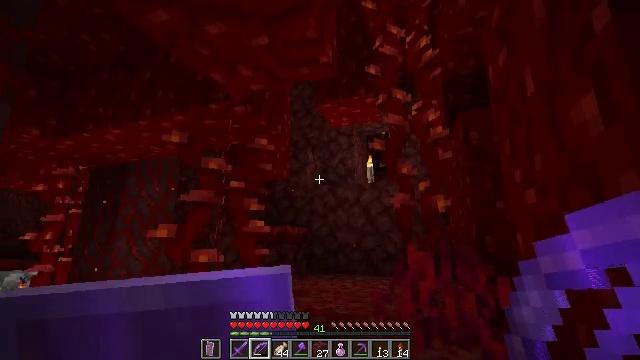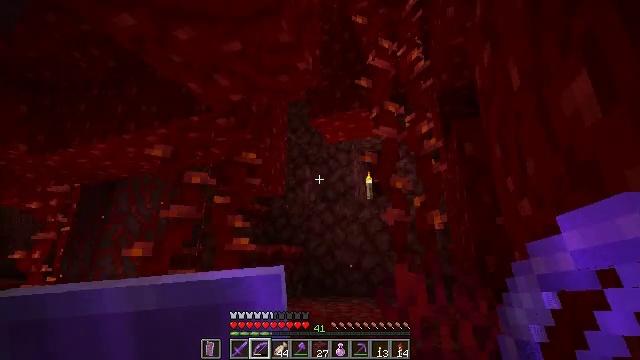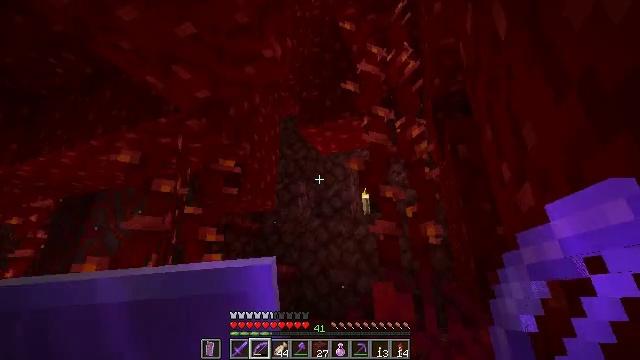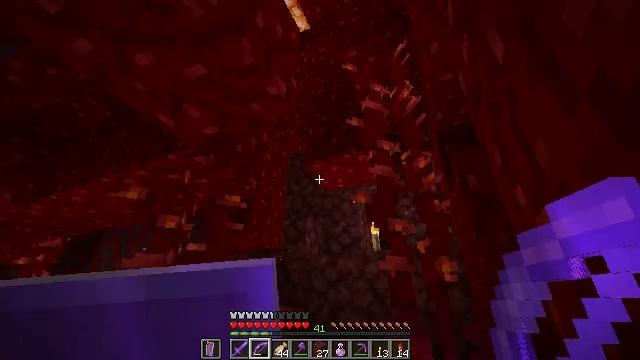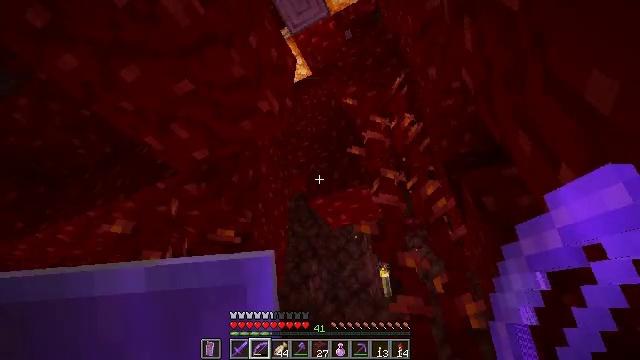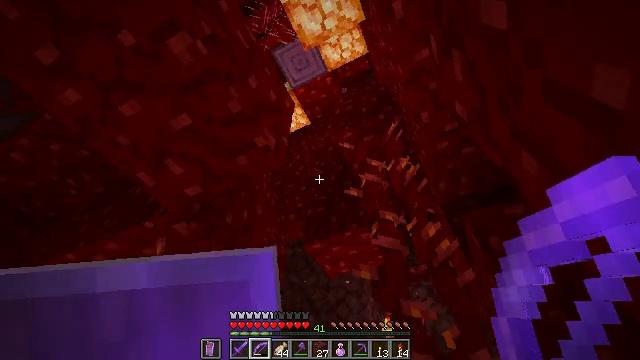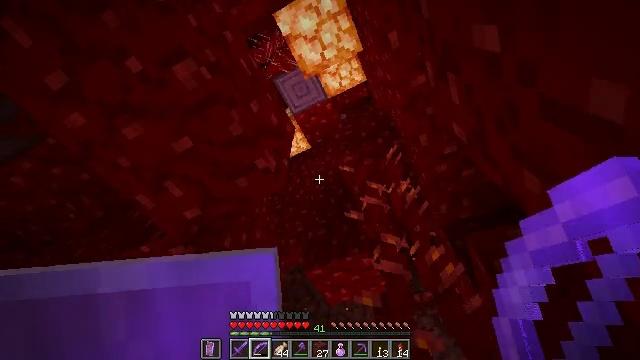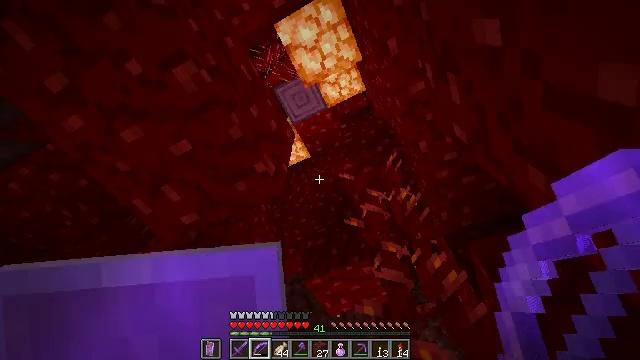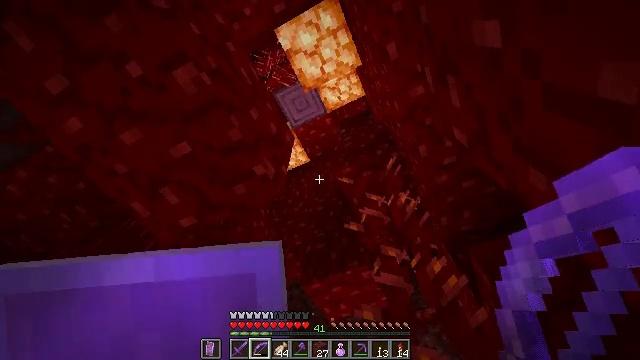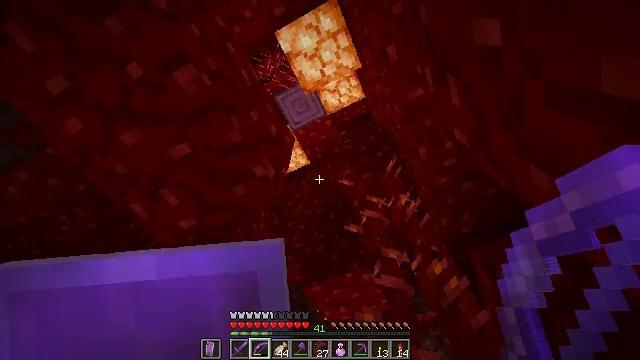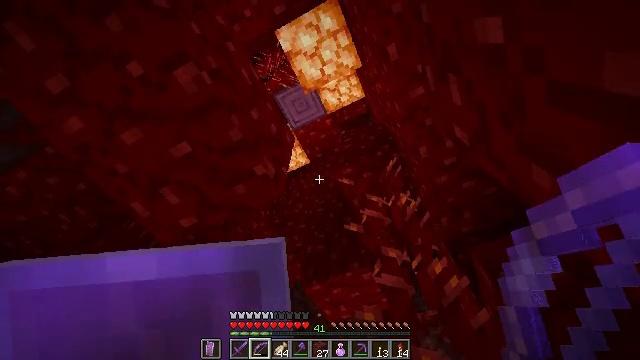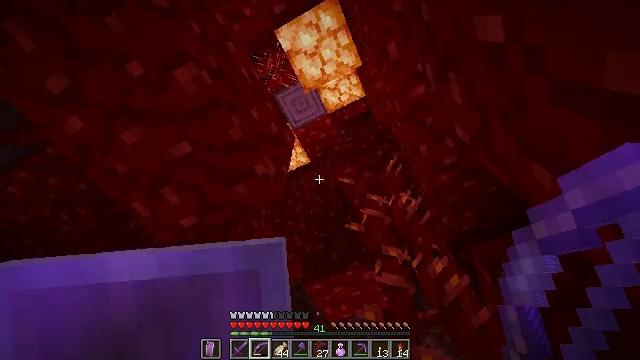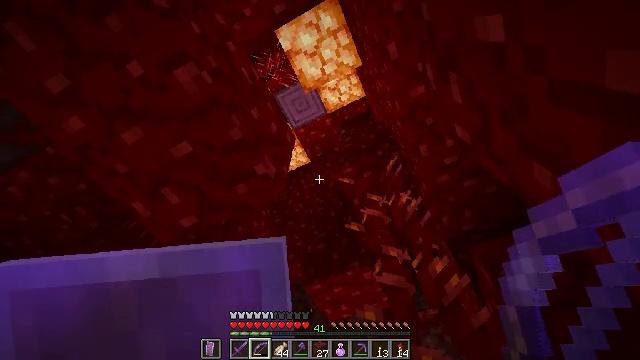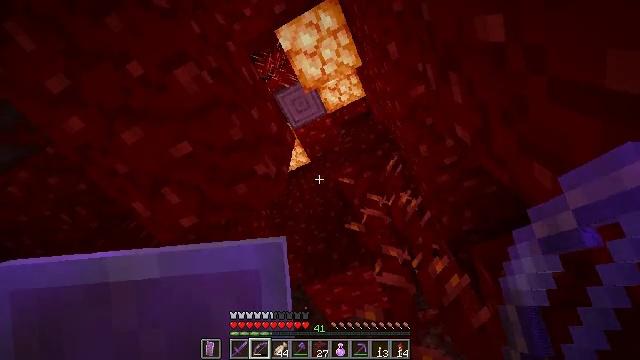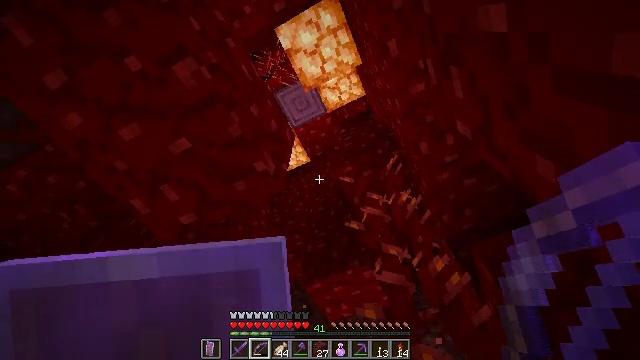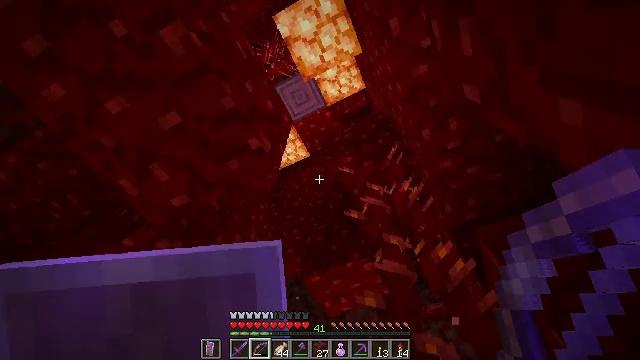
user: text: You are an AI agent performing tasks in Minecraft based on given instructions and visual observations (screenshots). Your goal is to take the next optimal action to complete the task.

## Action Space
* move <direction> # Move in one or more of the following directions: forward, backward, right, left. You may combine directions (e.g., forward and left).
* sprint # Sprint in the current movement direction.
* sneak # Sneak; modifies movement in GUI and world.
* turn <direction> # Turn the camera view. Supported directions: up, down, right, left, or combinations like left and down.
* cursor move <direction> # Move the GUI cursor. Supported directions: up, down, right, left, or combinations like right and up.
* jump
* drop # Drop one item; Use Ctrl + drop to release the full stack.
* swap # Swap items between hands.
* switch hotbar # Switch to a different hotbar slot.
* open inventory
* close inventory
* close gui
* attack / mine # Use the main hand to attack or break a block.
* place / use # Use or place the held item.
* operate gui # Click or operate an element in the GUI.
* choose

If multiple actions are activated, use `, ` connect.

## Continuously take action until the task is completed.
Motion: motion action
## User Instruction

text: Break the crimson stem to collect it.
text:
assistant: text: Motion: move forward and move right, turn left and up
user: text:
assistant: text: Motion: move forward, turn up
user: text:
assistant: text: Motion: move forward, turn left and up
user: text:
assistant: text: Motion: turn left and up
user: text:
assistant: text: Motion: turn up
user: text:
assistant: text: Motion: turn up
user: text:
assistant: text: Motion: turn up
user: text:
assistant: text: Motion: turn up
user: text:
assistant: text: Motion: no_op
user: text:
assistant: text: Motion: no_op
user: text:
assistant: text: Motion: no_op
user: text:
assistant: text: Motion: no_op
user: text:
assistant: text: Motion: no_op
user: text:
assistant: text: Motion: move forward
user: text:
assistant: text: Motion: move forward
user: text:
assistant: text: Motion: move forward
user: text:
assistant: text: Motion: move forward, turn up
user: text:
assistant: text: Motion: move forward, turn left and up
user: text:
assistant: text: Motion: move forward, turn left and up
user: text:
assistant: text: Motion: move forward, turn left and up
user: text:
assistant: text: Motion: move forward
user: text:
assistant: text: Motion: move forward
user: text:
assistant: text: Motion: move forward
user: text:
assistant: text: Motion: move forward
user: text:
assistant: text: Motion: no_op
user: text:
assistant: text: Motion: no_op
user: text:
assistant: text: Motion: no_op
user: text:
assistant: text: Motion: no_op
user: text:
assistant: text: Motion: no_op
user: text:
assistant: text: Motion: no_op